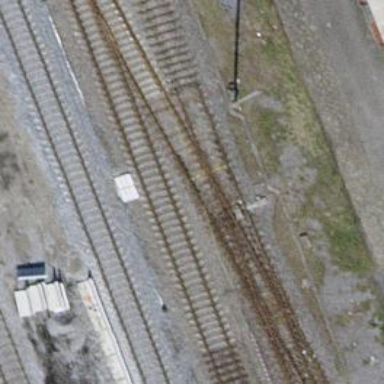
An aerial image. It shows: Railway switch.